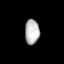
Tissue: lung
Cell type: Fibroblasts
Senescence score: 0.6185
Nuclear area (px): 349
Mean DAPI intensity: 186.014